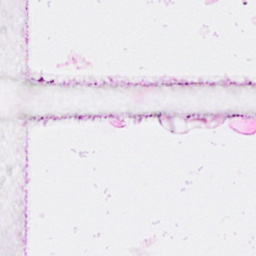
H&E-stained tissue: Breast